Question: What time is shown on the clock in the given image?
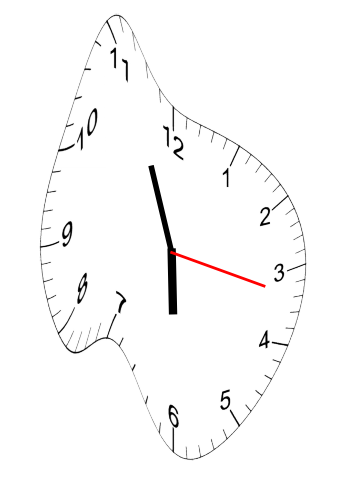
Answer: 05:56:17